Question: I have a database table that Stores Maximum and Minimum Price Breaks for a Product.

Does anyone know of the SQL which say if I have a break from one Max to the Min of the next item. E.g. 1-10 12-20 I would like it to return me either the numbers that are missing or at the very least a count or bool if it can detect a break from the Absolute Min and the Absolute Max by going through each range.
SQL Server (MSSQL) 2008
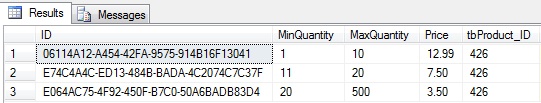
Answer: Something like this, giving max quantities that aren't the overall max for the product and don't have a min quantity following them:
'''
select prev.tbProduct_Id,prev.MaxQuantity
from yourtable prev
left join (select tbProduct_ID, max(MaxQuantity) MaxQuantity from yourtable group by tbProduct_id) maxes
on maxes.tbProduct_ID=prev.tbProduct_Id and maxes.MaxQuantity=prev.MaxQuantity
left join yourtable next
on next.tbProduct_Id=prev.tbProduct_Id and next.MinQuantity=prev.MaxQuantity+1
where maxes.tbProduct_Id is null and next.tbProduct_Id is null;
'''
This would fail on your sample data, though, because it would expect a row with MinQuantity 21, not 20.